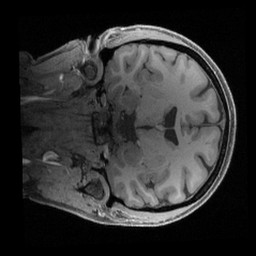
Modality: T1w
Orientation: coronal
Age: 40
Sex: female
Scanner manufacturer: siemens
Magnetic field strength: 3 T
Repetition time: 2.4 s
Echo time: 0.00241 s